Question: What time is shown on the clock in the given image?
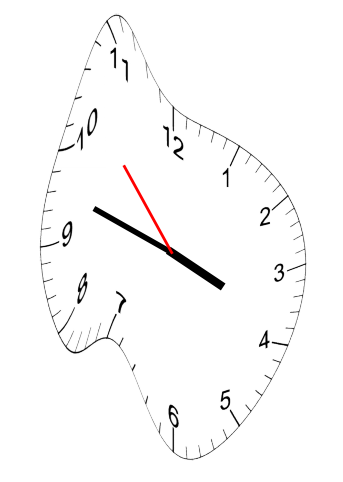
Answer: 03:47:53